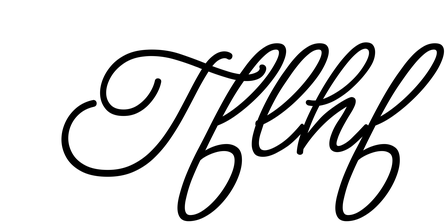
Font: MeowScript-Regular